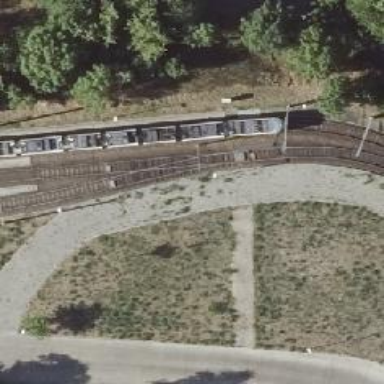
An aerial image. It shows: Railway switch.